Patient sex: F
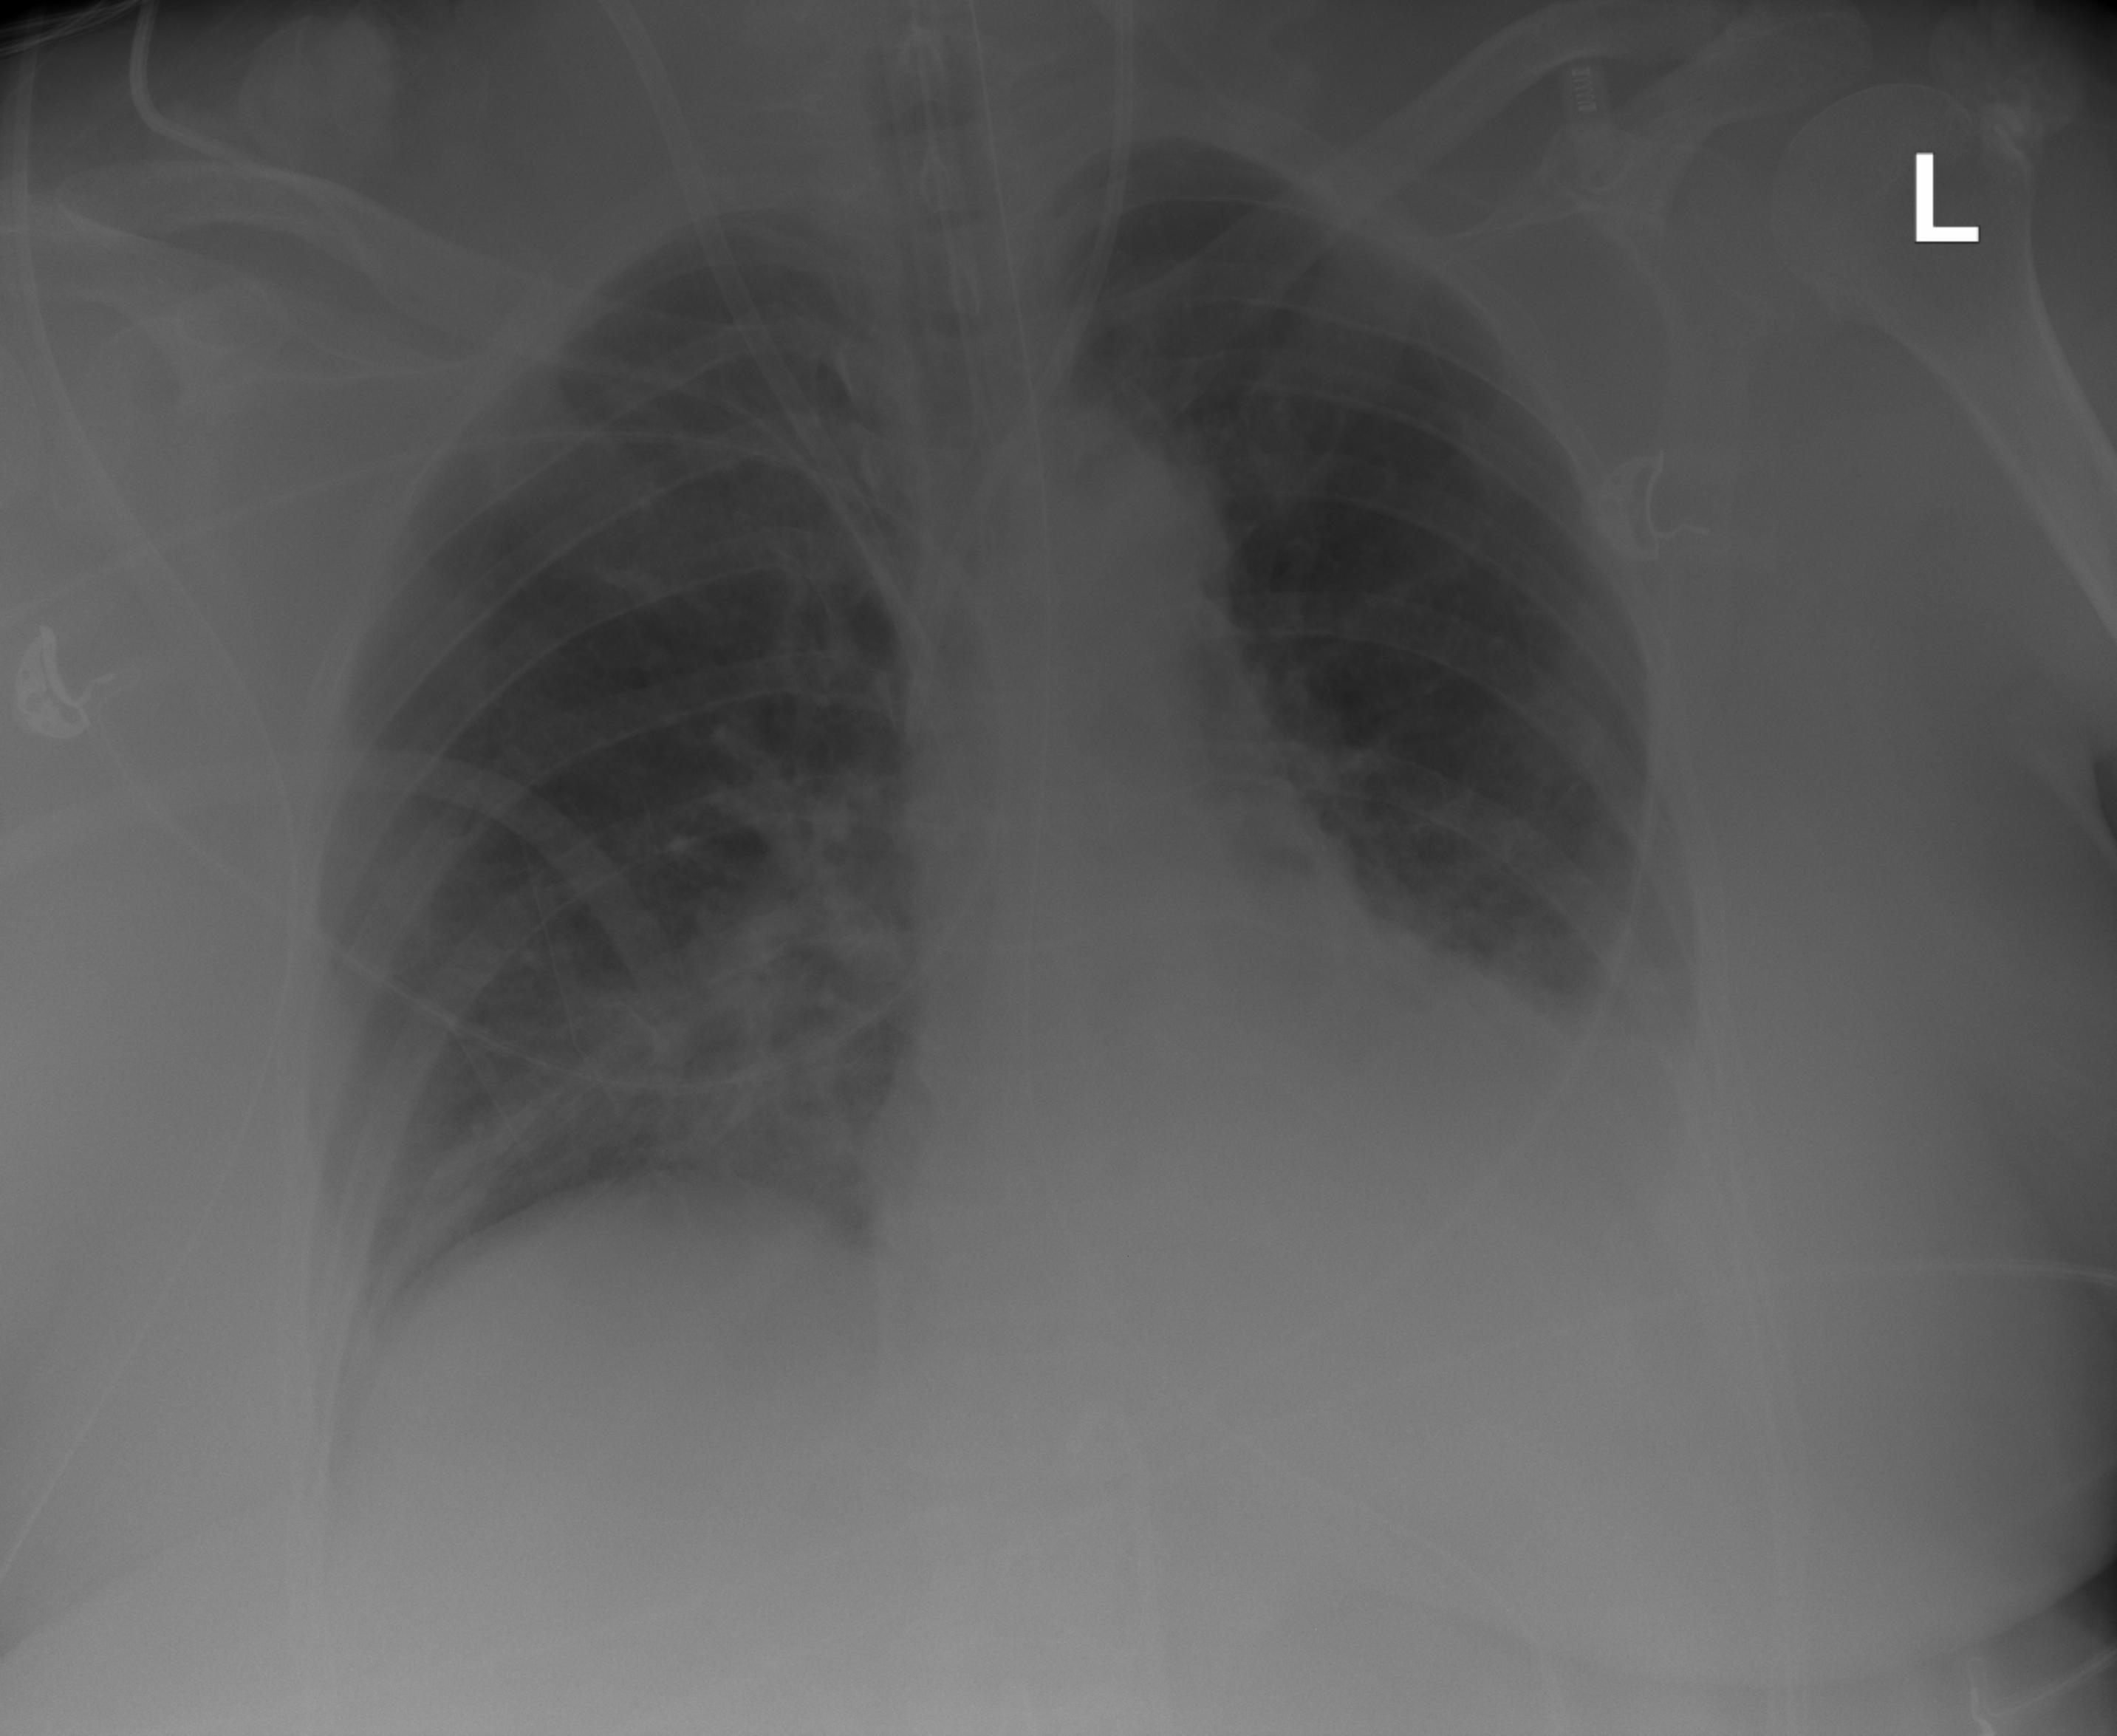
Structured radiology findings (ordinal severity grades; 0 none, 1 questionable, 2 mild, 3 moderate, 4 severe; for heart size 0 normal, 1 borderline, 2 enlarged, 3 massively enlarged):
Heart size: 0
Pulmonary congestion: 0
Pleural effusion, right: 0
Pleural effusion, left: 3
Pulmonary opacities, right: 2
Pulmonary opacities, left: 0
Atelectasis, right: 2
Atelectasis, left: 2